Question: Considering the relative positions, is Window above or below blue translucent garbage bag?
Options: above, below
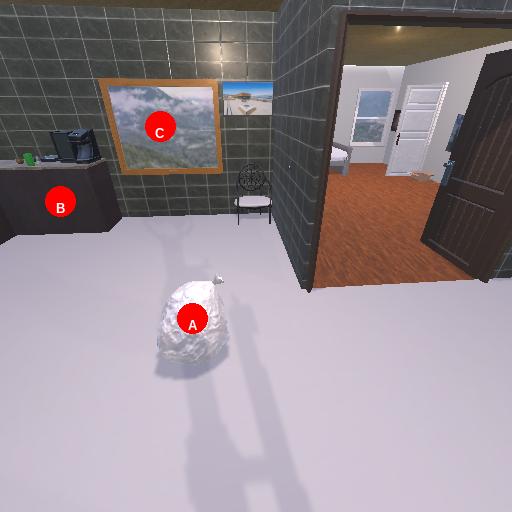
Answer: above